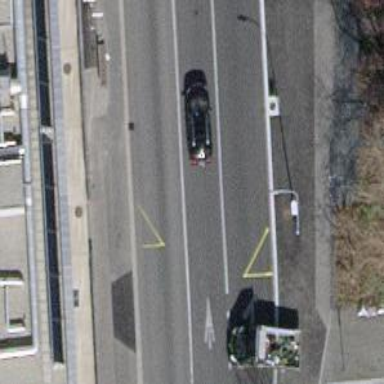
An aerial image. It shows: Bus stop with stop position for public transport.